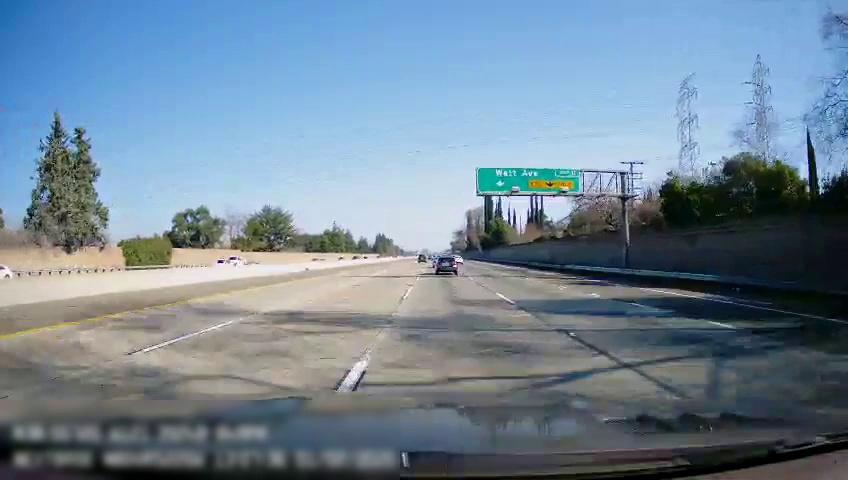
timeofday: Day
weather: Sunny
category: Drivable Space
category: Vehicles | SUV
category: Vehicles | Car
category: Vehicles | Car
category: Vehicles | SUV
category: Vehicles | Car
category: Lanes | Current Lane
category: Lanes | Alternate Lane
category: Lanes | Alternate Lane
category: Lanes | Alternate Lane
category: Lanes | Alternate Lane
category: Lanes | Alternate Lane
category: Traffic | Signs